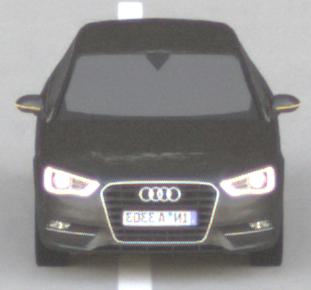
Make: Audi
Model: A3 1.2 TFSI
Detailed model: A3 (8V)
Model produced from: 2013/02
Model produced until: 2014/05
Doors: 3
Color: gray
Road condition: dry road
Daytime: morning or afternoon
Contrast: medium contrast